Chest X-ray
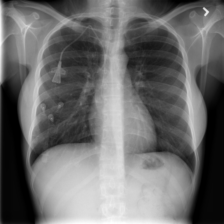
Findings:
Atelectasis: negative
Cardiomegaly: negative
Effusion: negative
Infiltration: positive
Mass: negative
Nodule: negative
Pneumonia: negative
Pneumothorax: negative
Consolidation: negative
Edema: negative
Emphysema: negative
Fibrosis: negative
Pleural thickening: negative
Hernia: negative